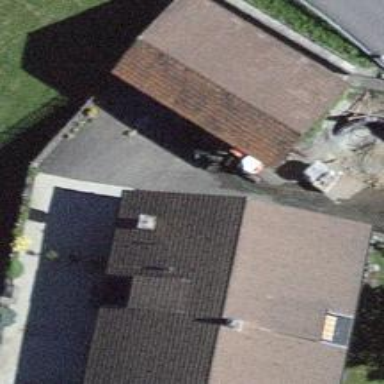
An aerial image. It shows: Garage building.